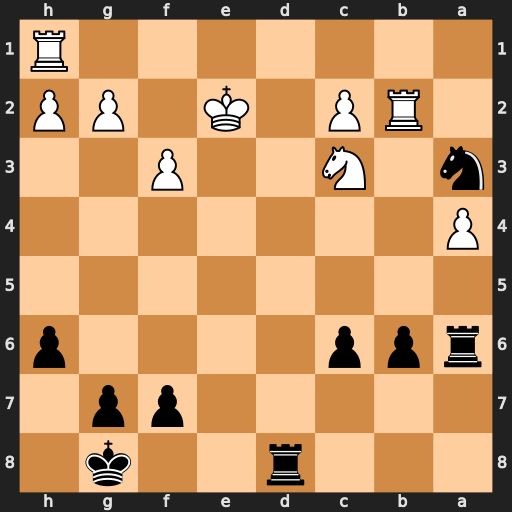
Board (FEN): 3r2k1/5pp1/rpp4p/8/P7/n1N2P2/1RP1K1PP/7R
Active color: b
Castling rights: -
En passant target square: -
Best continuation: Nc4 Rb4 Rd2+ Ke1 Rxc2 Rxc4 Rc1+ Kf2 Rxh1